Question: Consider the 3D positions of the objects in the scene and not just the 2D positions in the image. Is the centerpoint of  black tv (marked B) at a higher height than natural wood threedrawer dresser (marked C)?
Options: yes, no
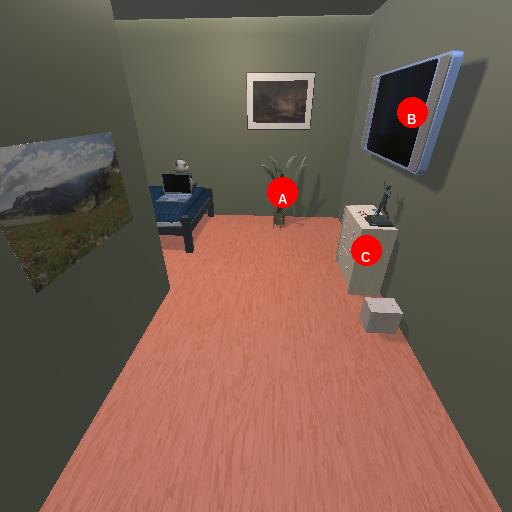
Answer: yes